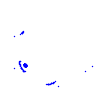
Particle: pion